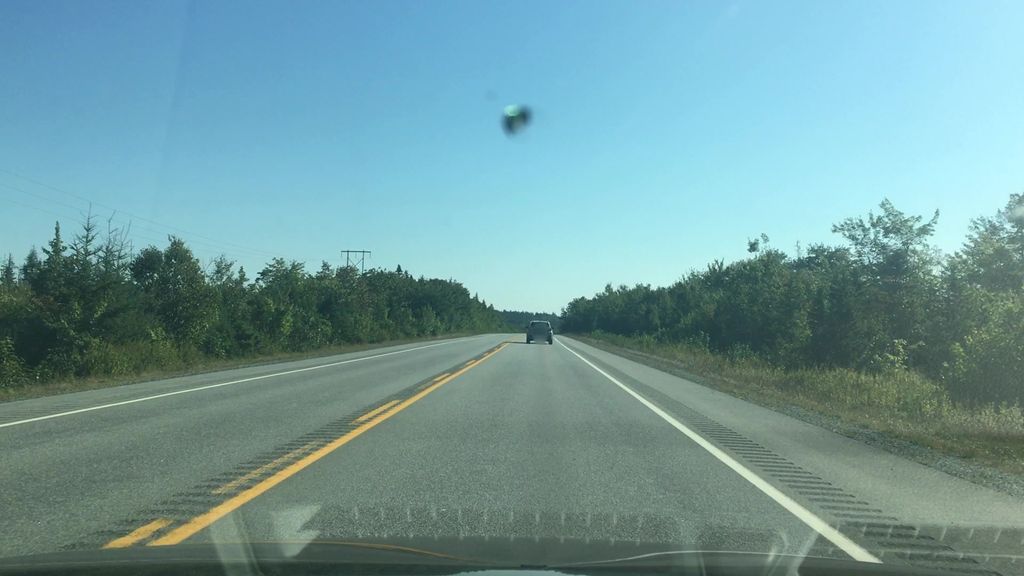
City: halifax